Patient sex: M
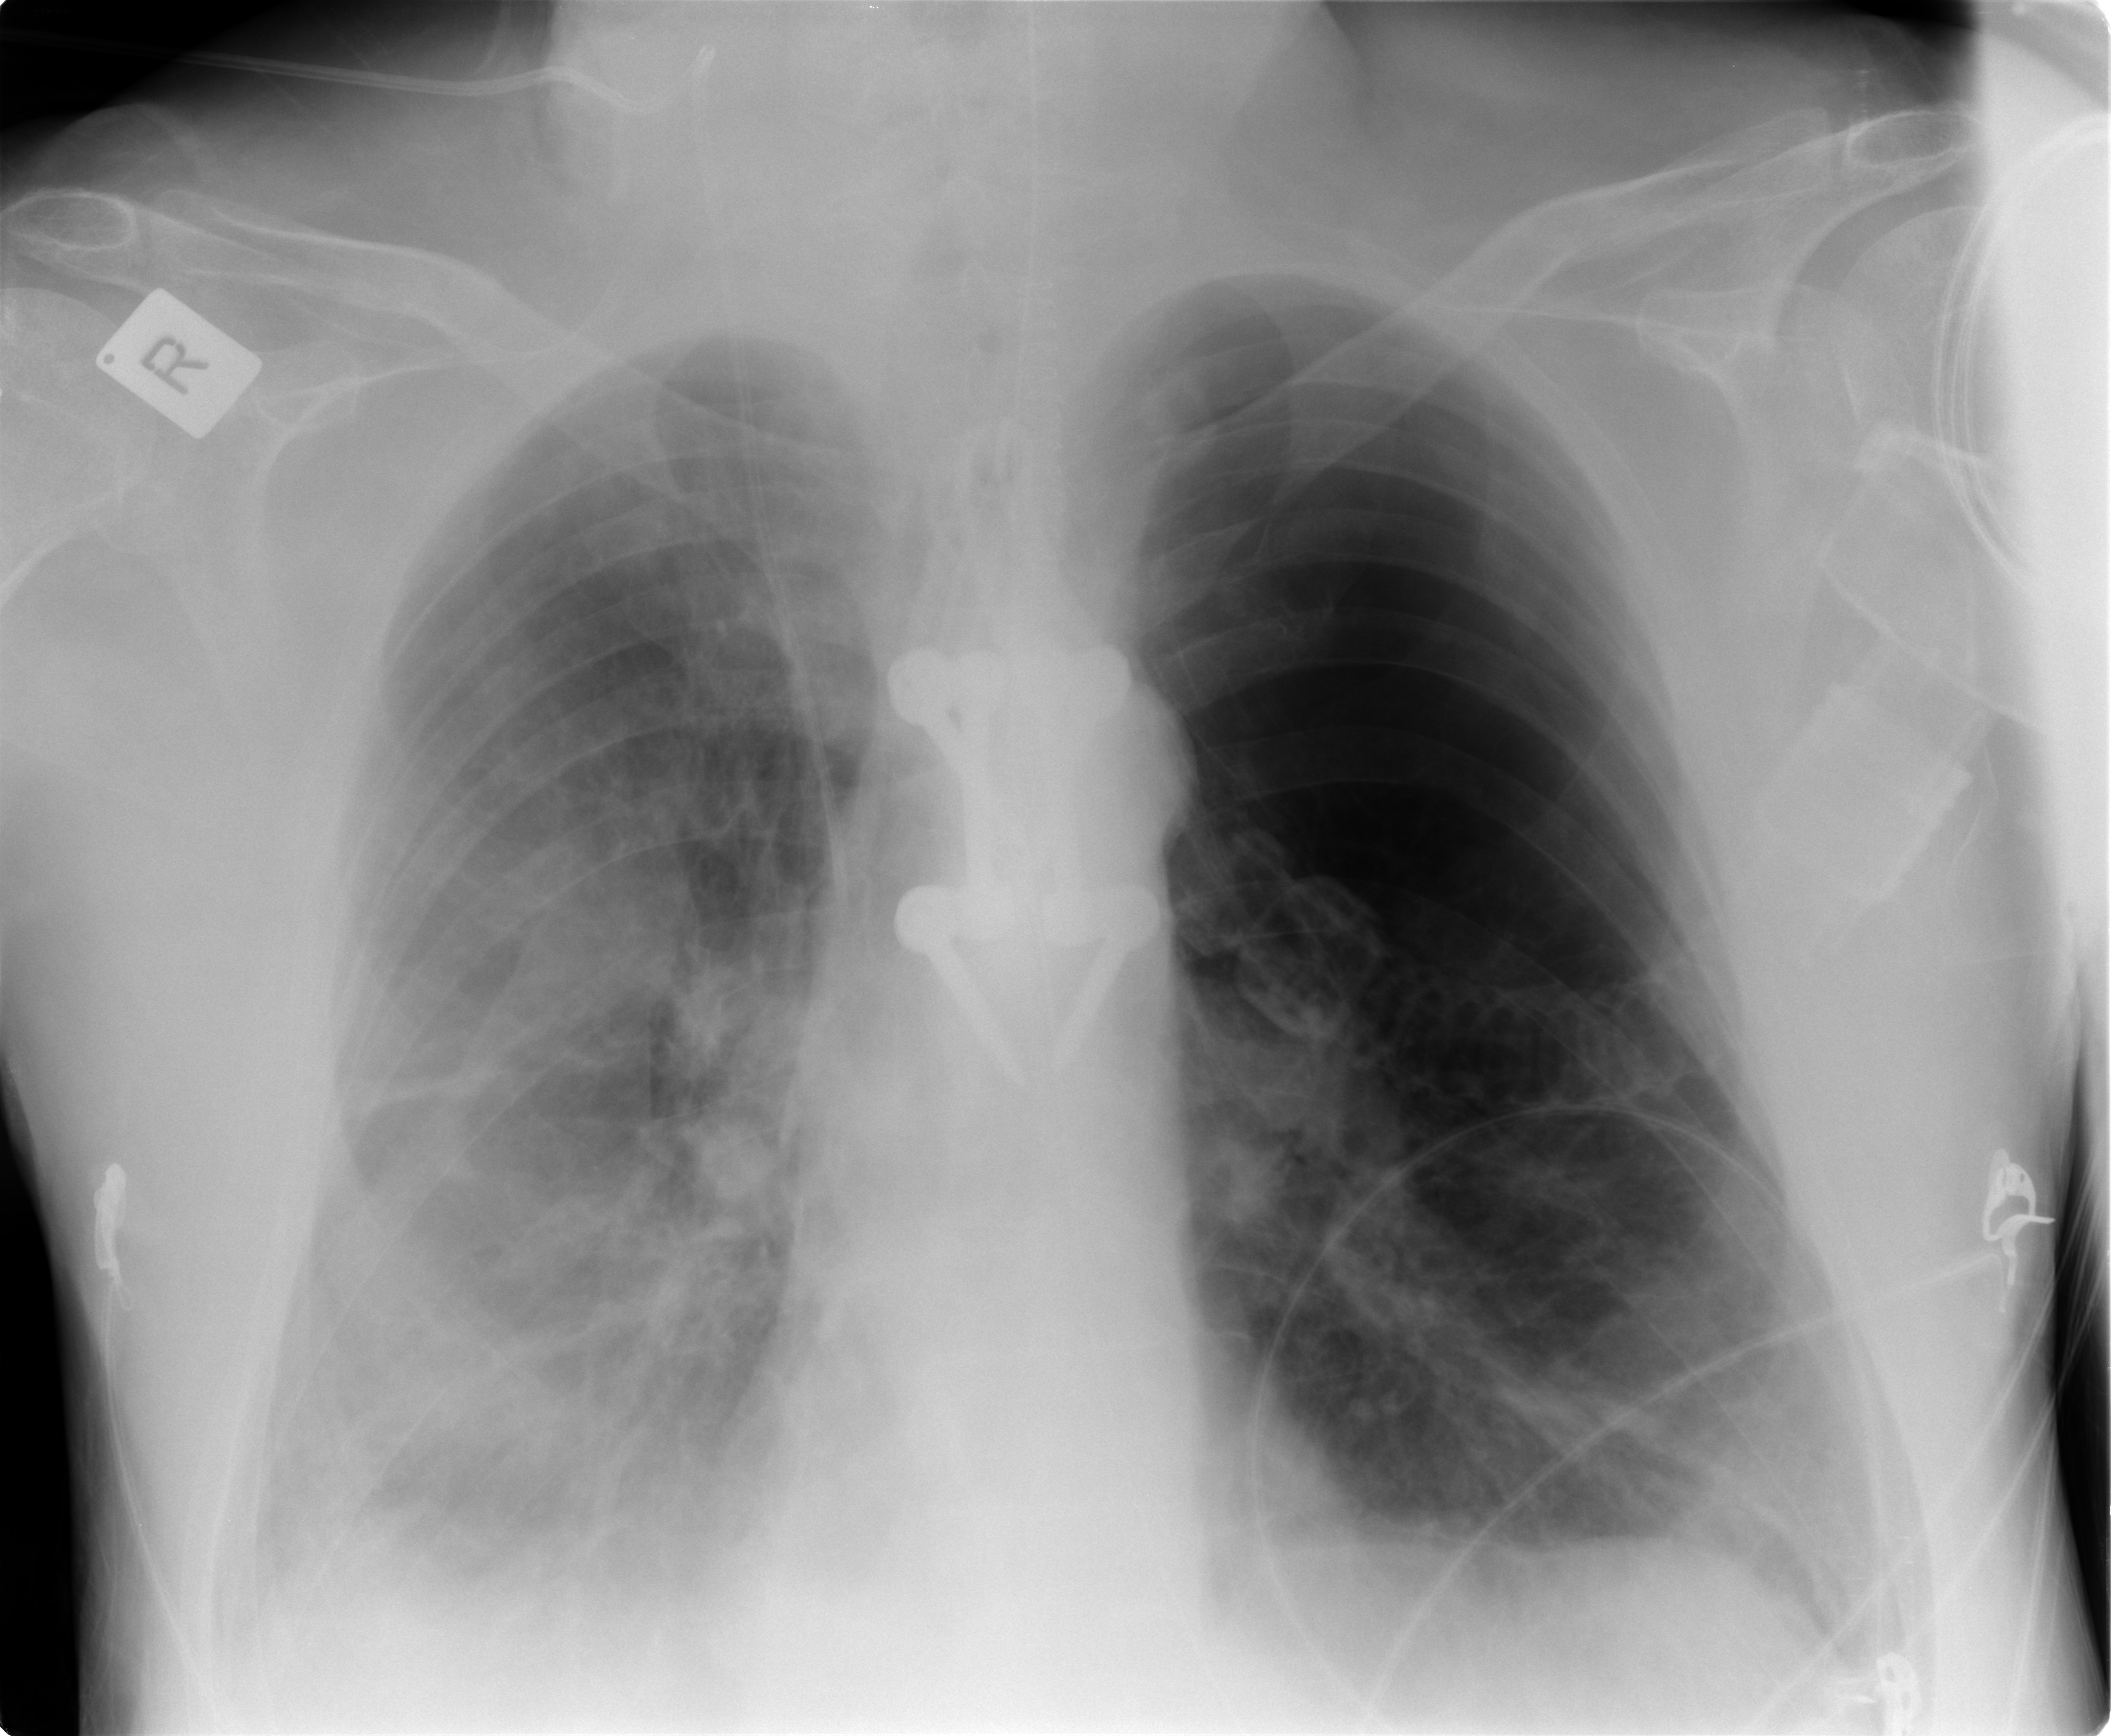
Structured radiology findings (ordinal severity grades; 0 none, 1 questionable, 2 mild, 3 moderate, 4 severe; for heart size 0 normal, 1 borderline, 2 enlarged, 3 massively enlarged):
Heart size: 0
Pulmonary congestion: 1
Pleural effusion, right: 3
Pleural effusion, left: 2
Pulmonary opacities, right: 3
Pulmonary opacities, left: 2
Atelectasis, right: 3
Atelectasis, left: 2